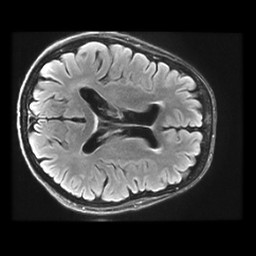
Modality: FLAIR
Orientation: axial
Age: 68
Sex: female
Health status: healthy
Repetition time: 12 s
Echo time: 0.09782 s